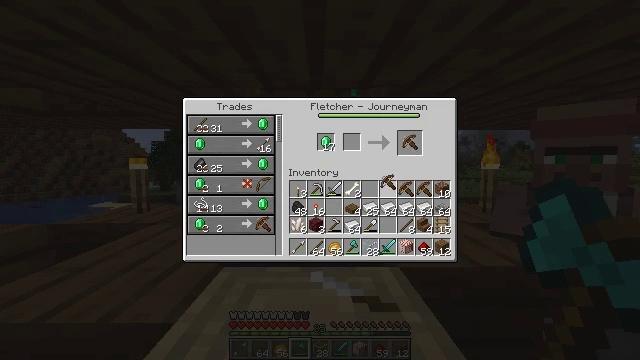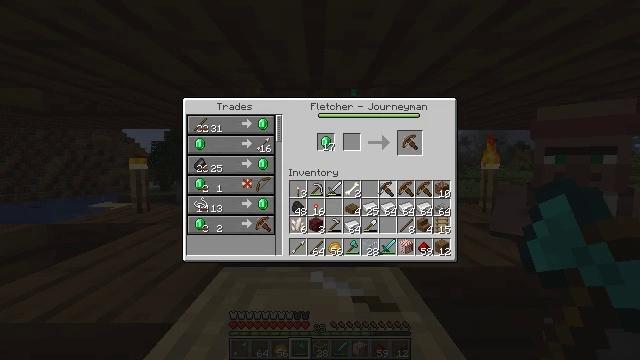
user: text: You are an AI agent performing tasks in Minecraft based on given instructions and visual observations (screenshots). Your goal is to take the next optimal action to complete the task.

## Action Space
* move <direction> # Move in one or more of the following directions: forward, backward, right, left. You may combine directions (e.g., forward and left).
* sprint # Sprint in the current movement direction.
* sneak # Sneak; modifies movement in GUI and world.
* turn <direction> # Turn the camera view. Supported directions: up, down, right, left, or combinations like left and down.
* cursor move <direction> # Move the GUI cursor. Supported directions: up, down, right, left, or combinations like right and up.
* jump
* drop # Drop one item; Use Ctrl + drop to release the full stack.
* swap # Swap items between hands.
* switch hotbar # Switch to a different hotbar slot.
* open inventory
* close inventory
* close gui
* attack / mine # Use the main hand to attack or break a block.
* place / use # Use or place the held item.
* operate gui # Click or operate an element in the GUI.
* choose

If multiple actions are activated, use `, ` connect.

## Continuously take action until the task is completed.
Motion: motion action
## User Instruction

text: Use the crafting table to make a crossbow.
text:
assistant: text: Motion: cursor move down
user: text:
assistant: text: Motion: no_op